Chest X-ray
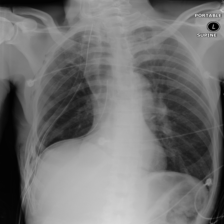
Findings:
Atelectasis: negative
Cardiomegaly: negative
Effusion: negative
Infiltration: negative
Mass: negative
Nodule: negative
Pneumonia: negative
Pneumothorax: negative
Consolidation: negative
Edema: negative
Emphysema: positive
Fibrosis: negative
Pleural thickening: negative
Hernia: negative